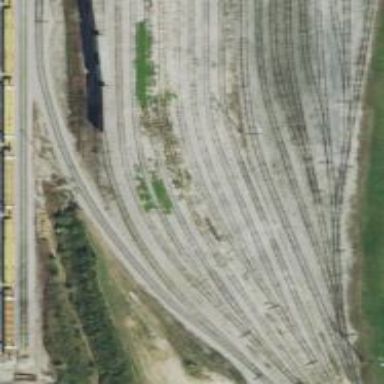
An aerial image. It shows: Railway yard.